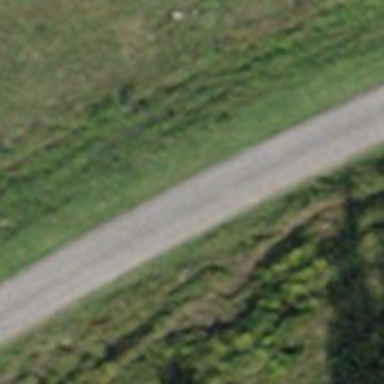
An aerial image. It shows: Unclassified road.